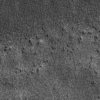
Atmospheric dust classification: not_dusty